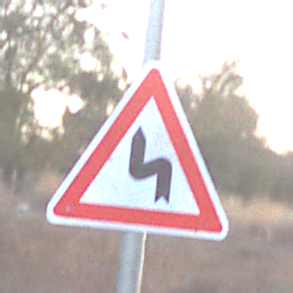
Verkehrszeichen: DoppelkurveZunaechstLinks
Umgebung: Outdoor, Nature
Tageszeit: SunriseSunset
Wetter: Clear
Licht: Natural
Jahreszeit: Winter
Kontrast: LowContrast